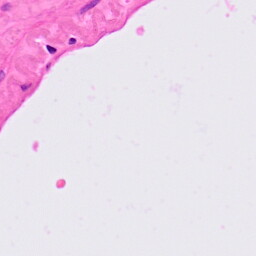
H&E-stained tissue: Lung